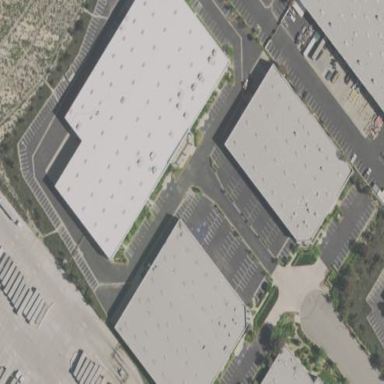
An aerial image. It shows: Warehouse.